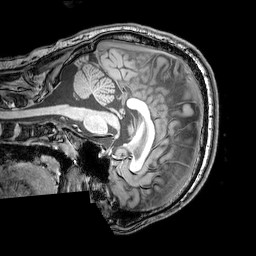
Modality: T1w
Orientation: sagittal
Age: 22
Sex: male
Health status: healthy
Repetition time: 0.081 s
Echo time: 0.037 s